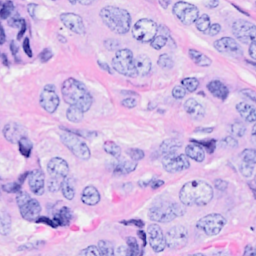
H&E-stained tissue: Breast